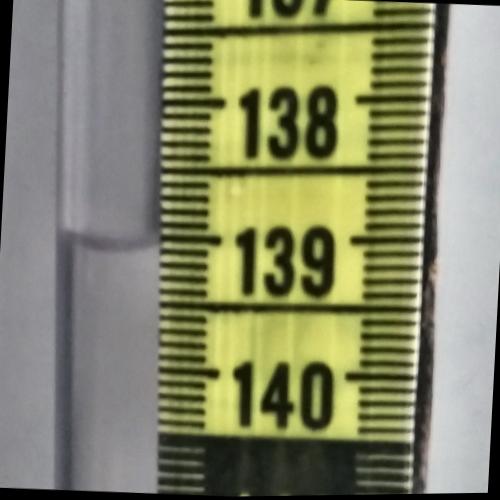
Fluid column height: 139.0 cm